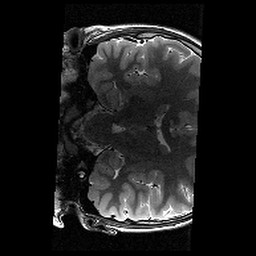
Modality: T2w
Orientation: coronal
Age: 11
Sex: female
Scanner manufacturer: siemens
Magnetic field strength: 3 T
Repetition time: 9.23 s
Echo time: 0.067 s